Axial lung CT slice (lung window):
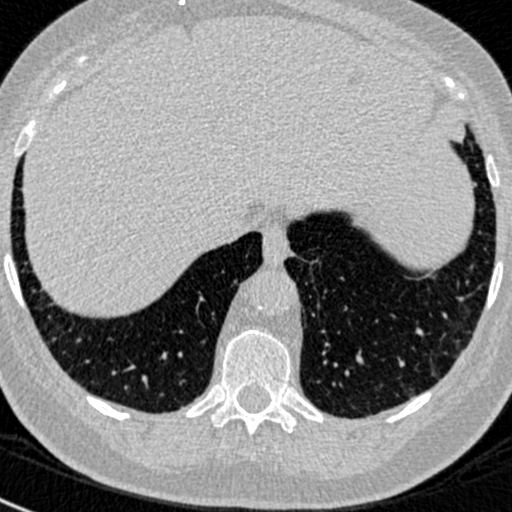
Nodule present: no